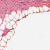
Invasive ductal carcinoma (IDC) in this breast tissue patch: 0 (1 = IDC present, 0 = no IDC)